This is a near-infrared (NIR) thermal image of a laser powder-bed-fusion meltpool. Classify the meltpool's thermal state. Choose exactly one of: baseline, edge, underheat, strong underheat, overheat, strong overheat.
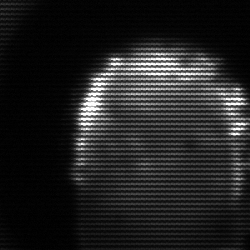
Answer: baseline